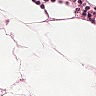
Metastatic tissue present: no